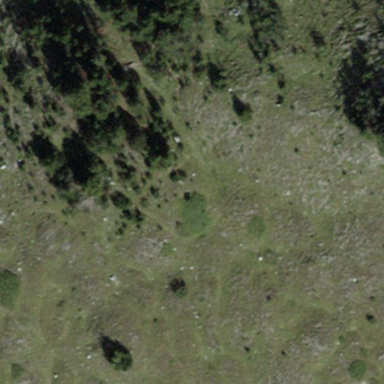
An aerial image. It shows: Forest area.